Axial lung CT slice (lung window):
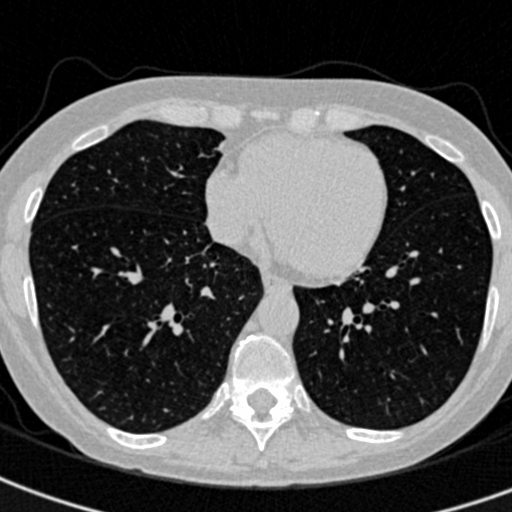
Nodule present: no